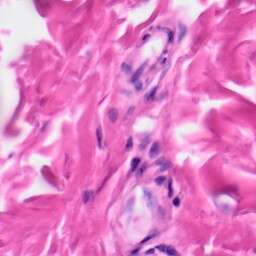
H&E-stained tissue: Skin